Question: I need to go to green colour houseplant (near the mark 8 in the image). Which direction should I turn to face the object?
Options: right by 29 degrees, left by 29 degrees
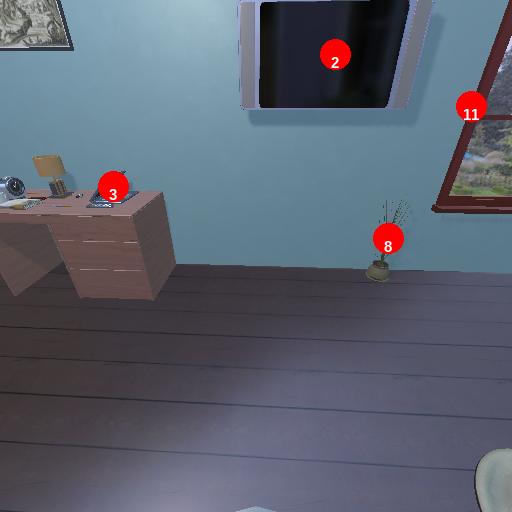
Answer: right by 29 degrees